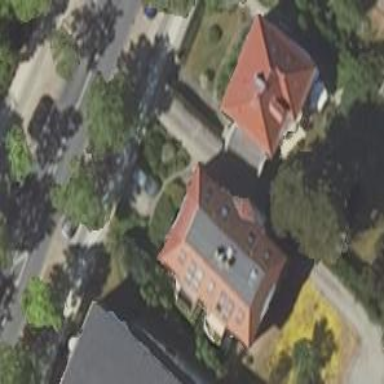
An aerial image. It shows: Residential building with mansard roof.